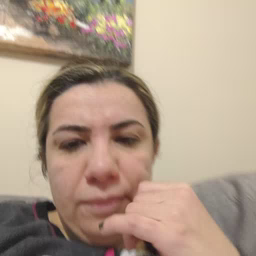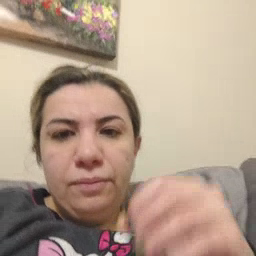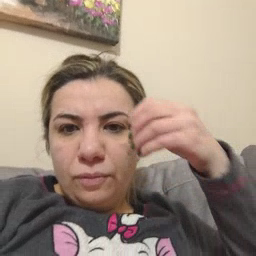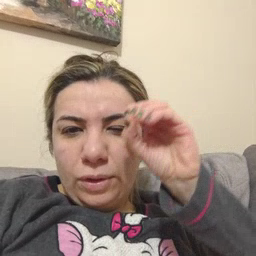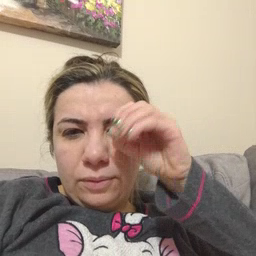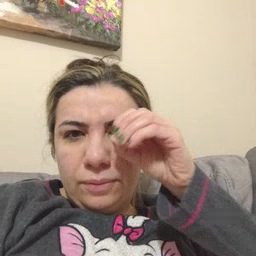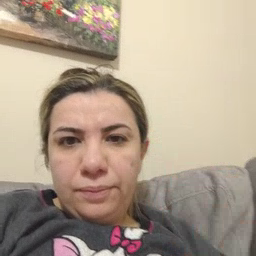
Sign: owl